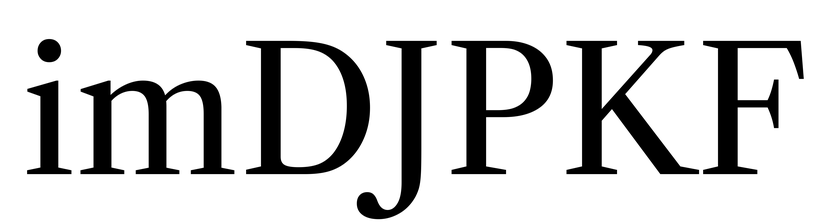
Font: LibreCaslonText_Regular